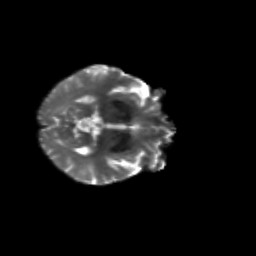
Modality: T2w
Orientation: axial
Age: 70
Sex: female
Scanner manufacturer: siemens
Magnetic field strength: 3 T
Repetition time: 4.71 s
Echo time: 0.0906 s